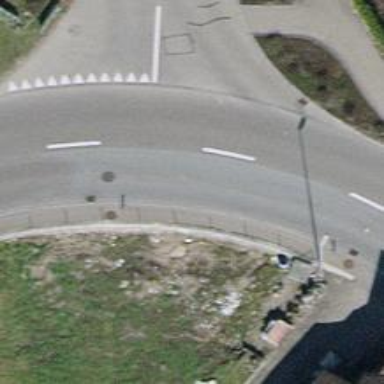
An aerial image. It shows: Sidewalk with sett surface.